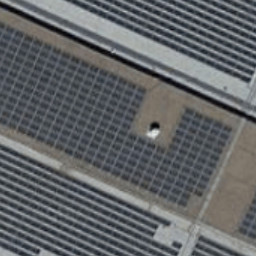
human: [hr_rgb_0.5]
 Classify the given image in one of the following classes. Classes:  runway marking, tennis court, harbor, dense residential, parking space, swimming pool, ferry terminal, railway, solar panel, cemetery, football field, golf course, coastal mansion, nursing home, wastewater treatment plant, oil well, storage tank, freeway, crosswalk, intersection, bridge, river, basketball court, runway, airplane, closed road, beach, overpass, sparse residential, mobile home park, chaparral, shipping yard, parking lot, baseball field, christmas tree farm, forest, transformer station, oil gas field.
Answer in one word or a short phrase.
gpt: solar panel